Current action and preconditions to check: trajectory_clear

Your task: For each precondition in the list above, predict whether it will hold at this action.

Consider the current scene as observed from the mobile robot's camera, and analyze the predicted future states of all dynamic agents (e.g., people, animals, vehicles, or any moving entities) within the NEXT SECOND.

IMPORTANT: Only answer "very likely" if you are absolutely certain—based on strong, clear evidence—that a dynamic agent will violate the precondition in the predicted future state. Do NOT answer "very likely" for unlikely, ambiguous, or low-probability risks.

Ask yourself for each precondition: Is there a high probability, with clear and convincing evidence, that the predicted future states of any dynamic agent will interfere with the predicted future state of the currently executing action within the NEXT SECOND, causing that precondition to fail?

Assess the risk level based on these predictions. Use "likely" or "very likely" if motions create a clear risk of interference.

Use "neutral" or "improbable" if agents are nearby but their predicted paths are clearly diverging or non-conflicting.

Failure Risk Categories: "very improbable", "improbable", "neutral", "likely", "very likely"

Answer Format: Output ONLY the probability_of_failure value from these categories: "very improbable", "improbable", "neutral", "likely", "very likely"

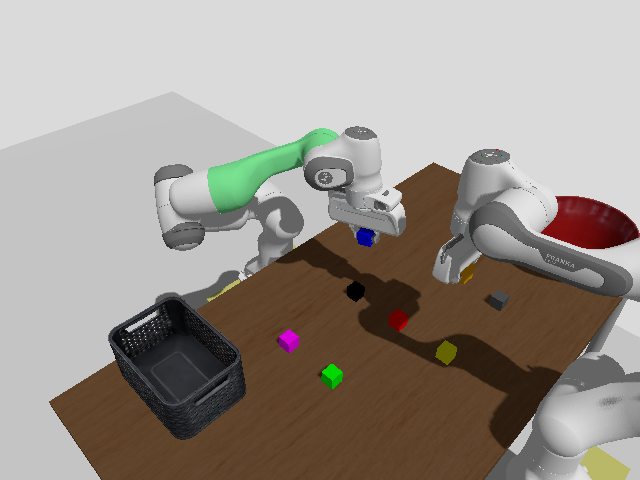

Answer: improbable